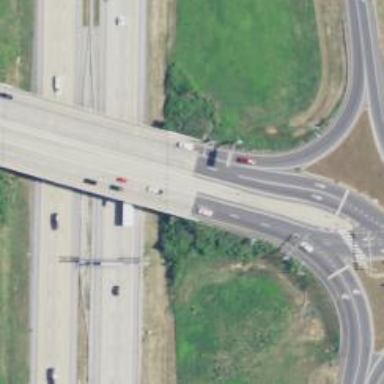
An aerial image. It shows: Trunk highway with diverging diamond junction.